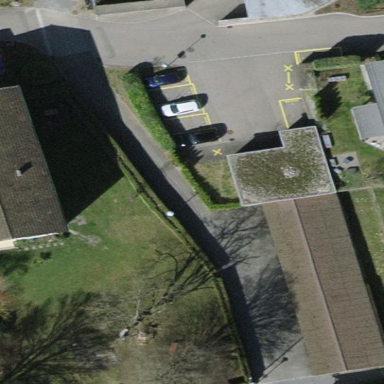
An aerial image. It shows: Group of garages.